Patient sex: M
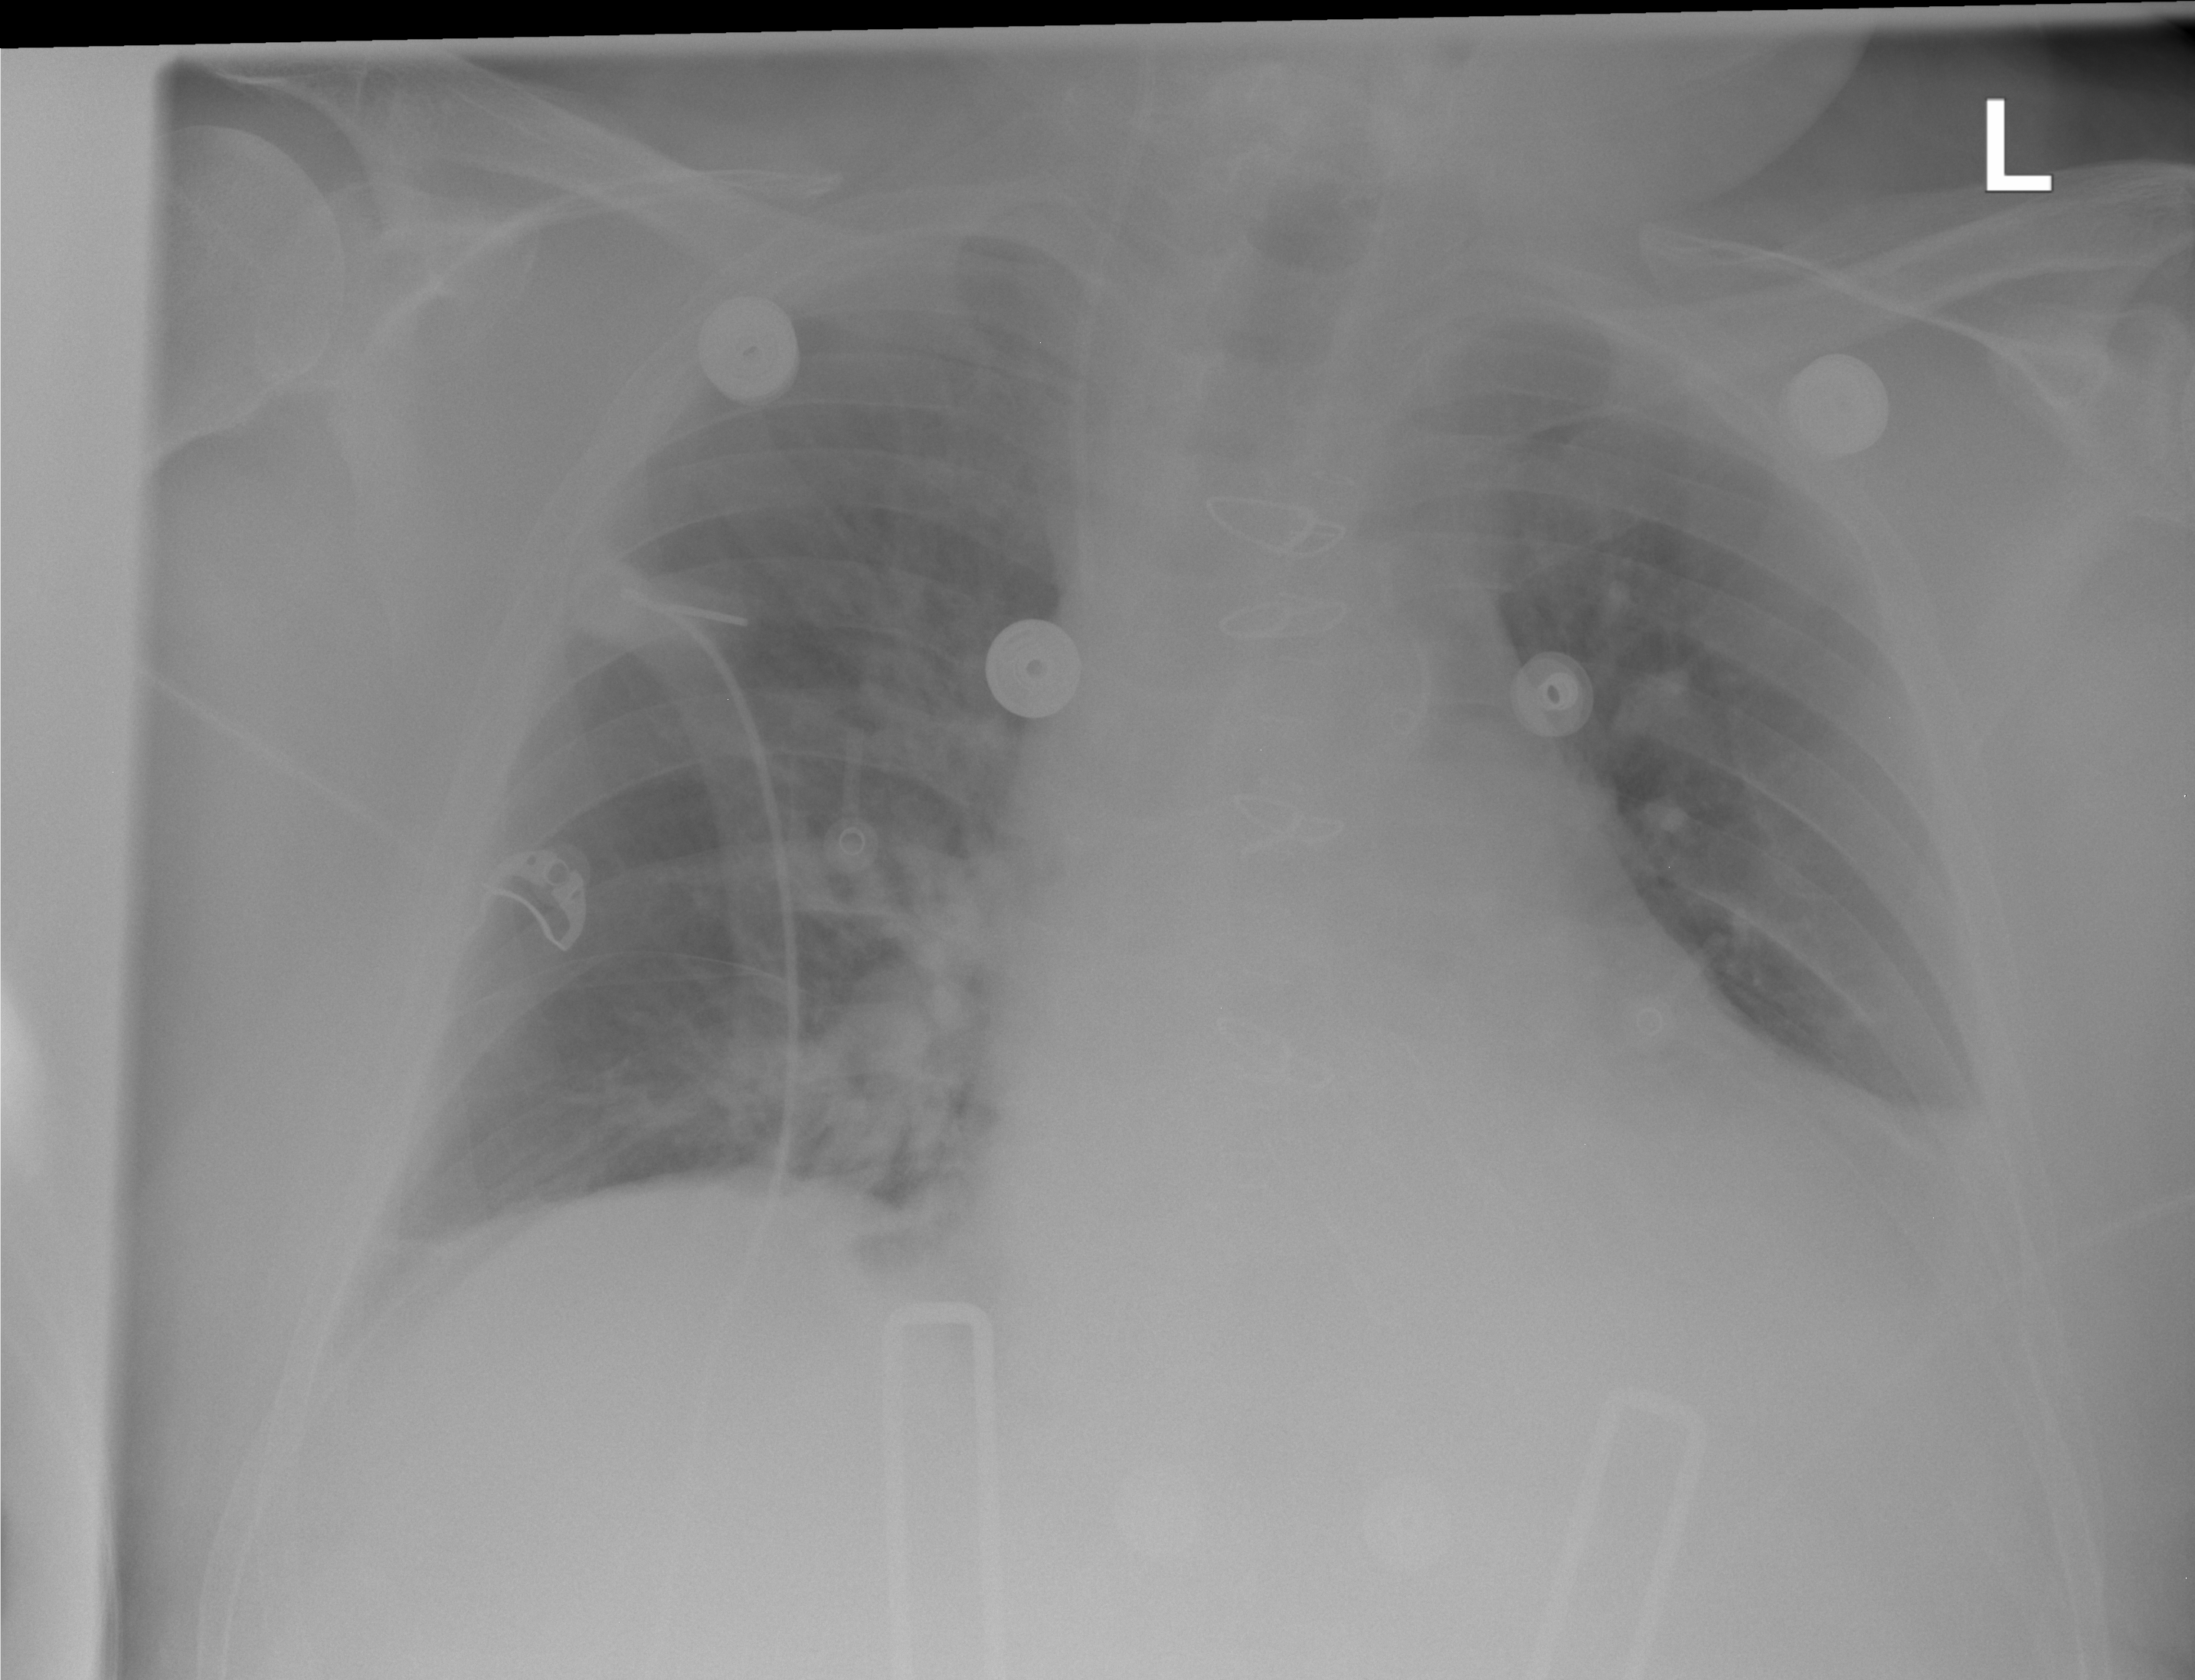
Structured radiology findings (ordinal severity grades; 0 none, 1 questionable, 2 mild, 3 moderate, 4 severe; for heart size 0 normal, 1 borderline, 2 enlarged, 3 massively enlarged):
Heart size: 2
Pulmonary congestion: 2
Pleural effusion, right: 2
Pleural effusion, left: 2
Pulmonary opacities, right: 0
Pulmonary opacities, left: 0
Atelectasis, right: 2
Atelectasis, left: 2